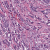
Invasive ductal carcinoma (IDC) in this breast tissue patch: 1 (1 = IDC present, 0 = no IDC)